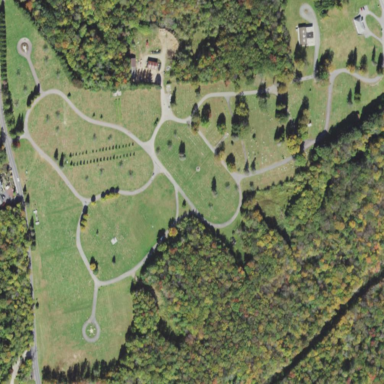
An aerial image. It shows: Cemetery.